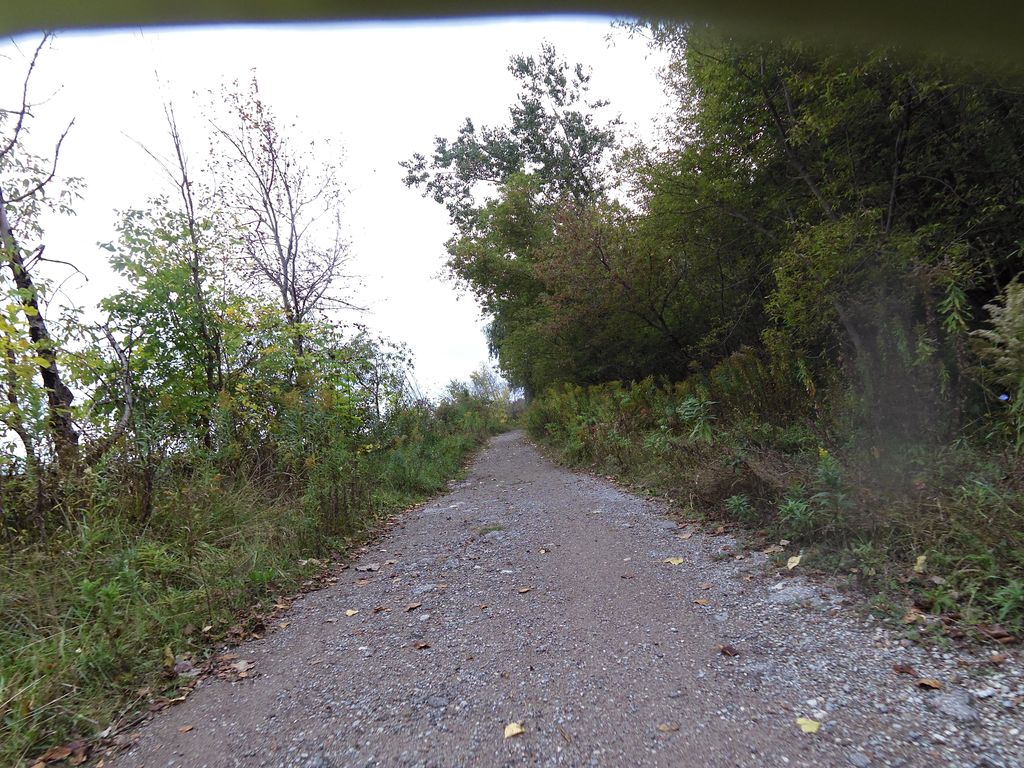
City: toronto